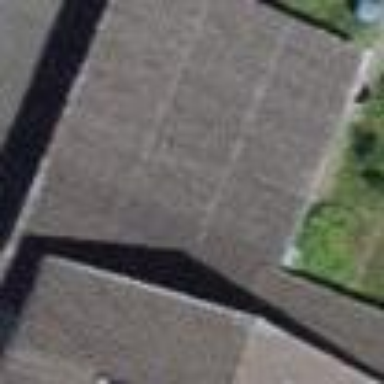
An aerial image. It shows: Garage.